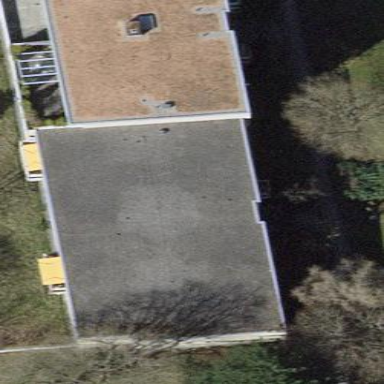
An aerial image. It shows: Building with flat roof.